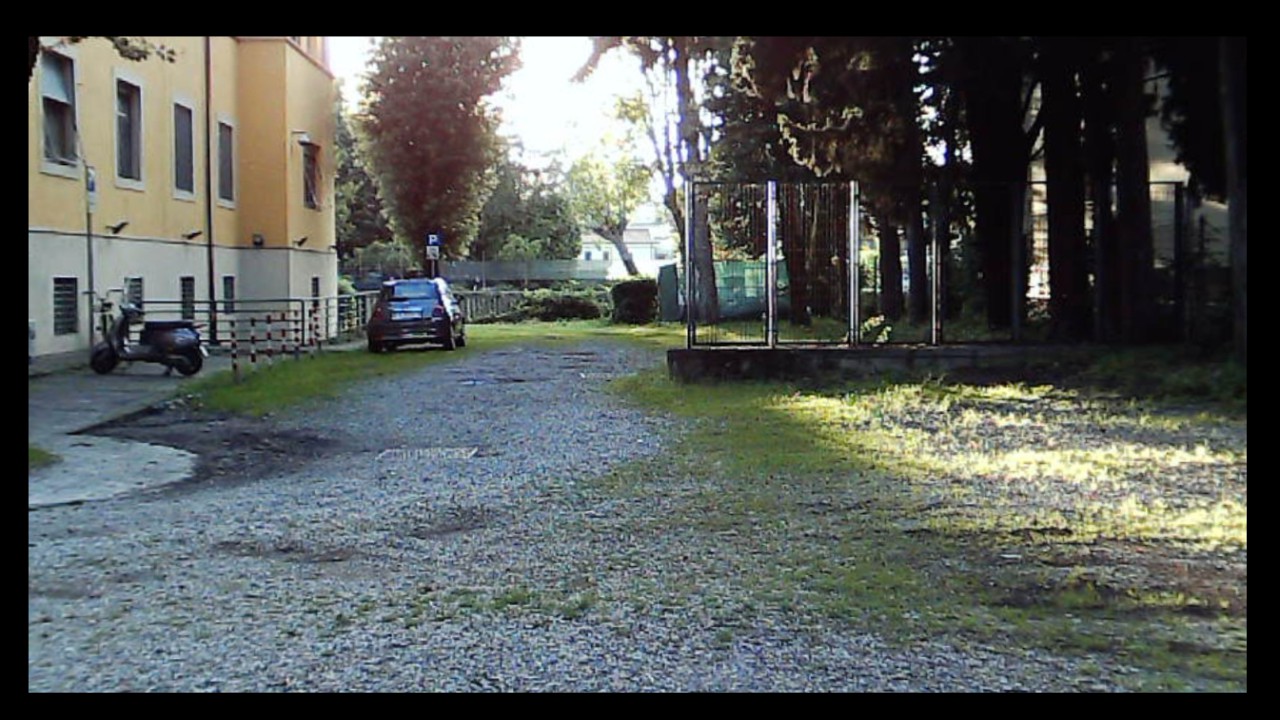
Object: Betafpv air75